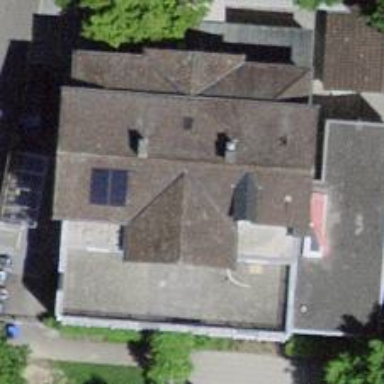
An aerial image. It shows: Kindergarten.